Question: A design pattern I've noticed being used recently in some Android apps is a simple textual list menu similar to QuickActions in that it pops up in a speech-bubble-like View when summoned. The Google+ app uses it for overflow items, for example.

Does anybody know of a library that'll let me easily implement these kinds of menus in my own app or, if not, what the most straightforward way of doing it from scratch would be?
Many thanks.
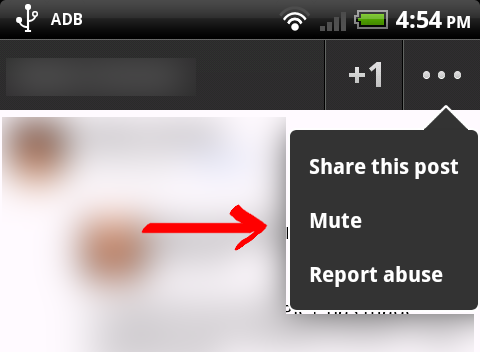
Answer: It is not a standard widget, but you can use: <URL> dialog. Or you wan't something else?